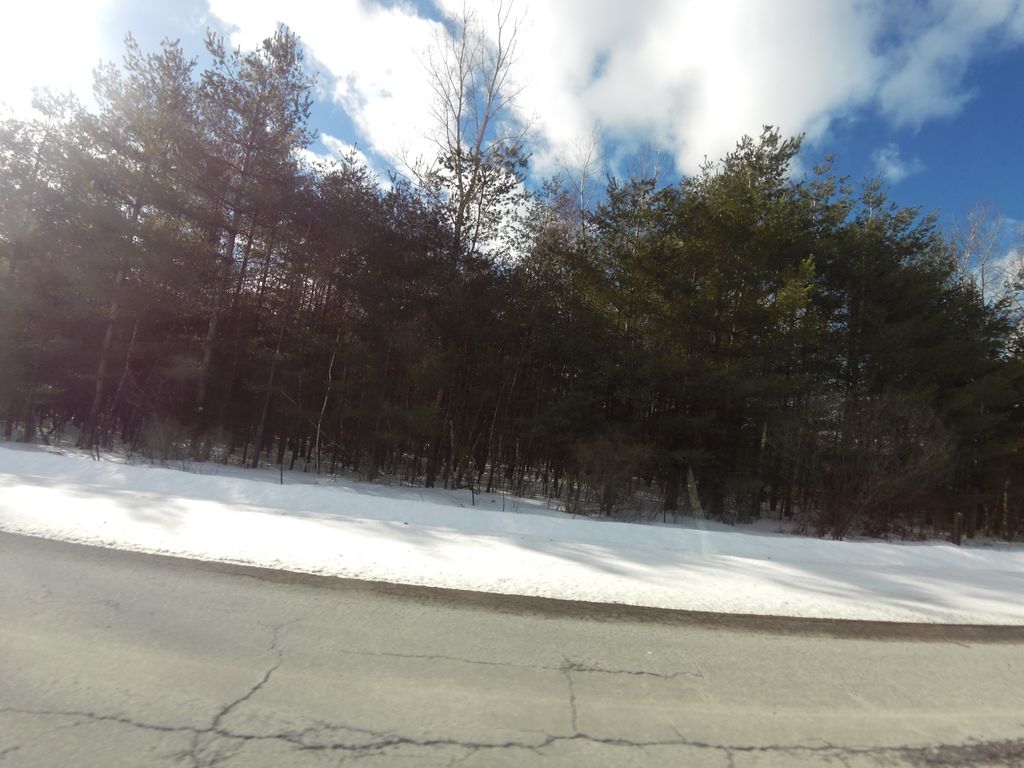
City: ottawa-gatineau